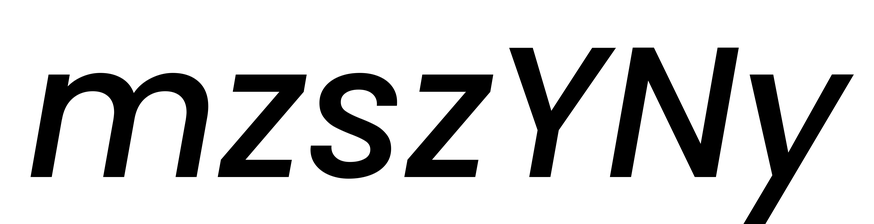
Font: Poppins-MediumItalic